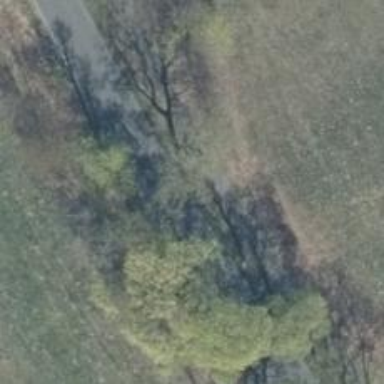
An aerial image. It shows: Row of deciduous broadleaved trees.